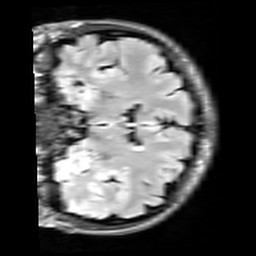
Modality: FLAIR
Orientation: coronal
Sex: female
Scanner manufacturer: siemens
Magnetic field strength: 3 T
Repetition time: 10 s
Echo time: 0.09 s